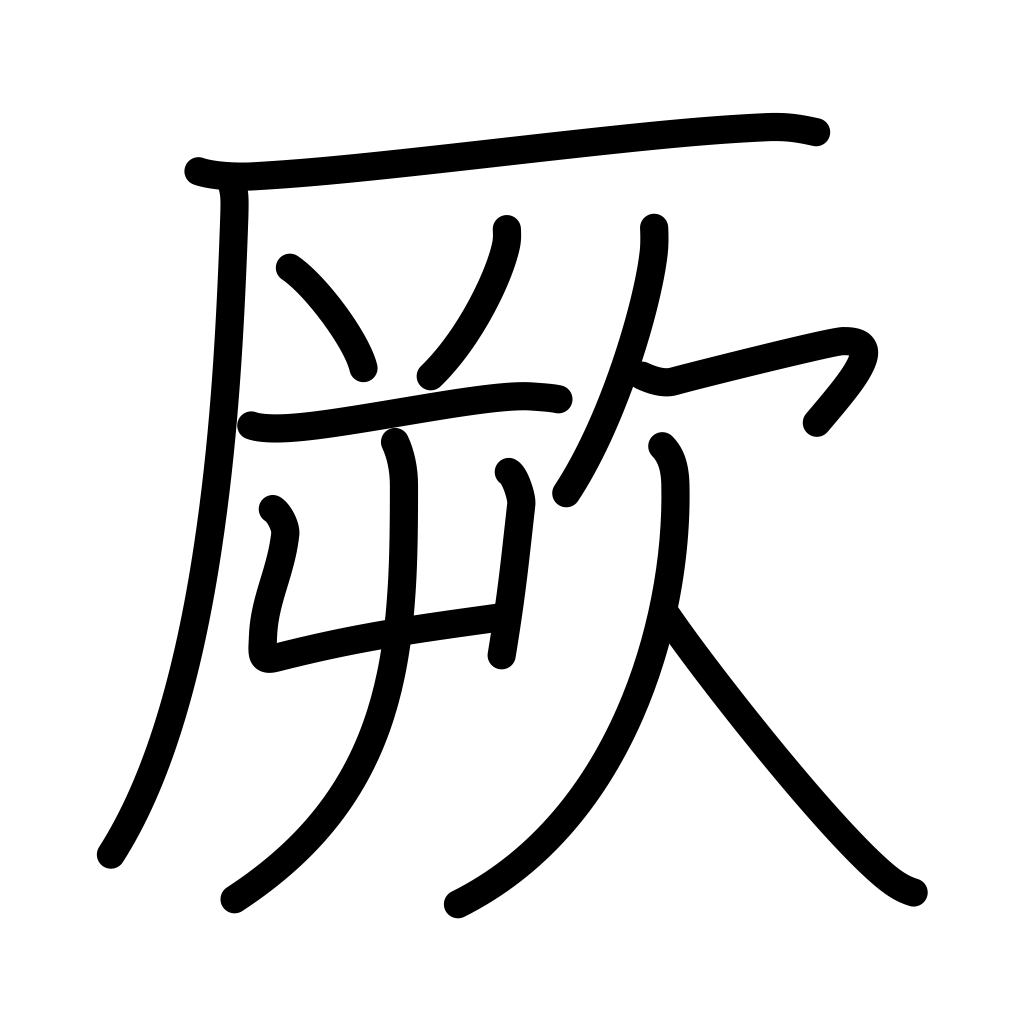
Meaning: that